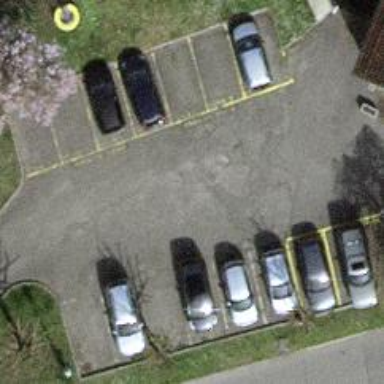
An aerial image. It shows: Parking area with surface.